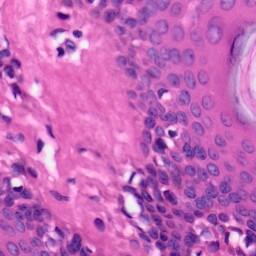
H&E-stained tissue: Skin